Question: I'm trying to make a contour/image plot using ggplot but with no success til now.
Consider the following piece of code in R that creates a matrix 'z' with the PDF of a bivariate normal:
'''
require(mvtnorm)
x1 = seq(-3, 3, length.out=200)
x2 = seq(-3, 3, length.out=200)
z = matrix(0, length(x1), length(x2))
for (i in 1:length(x1)) {
a = x1
b = x2[i]
z[,i] = dmvnorm(cbind(a,b))
}
image(x1,x2,z)
'''

Is it possible to plot the matrix 'z' using ggplot?
Thanks!
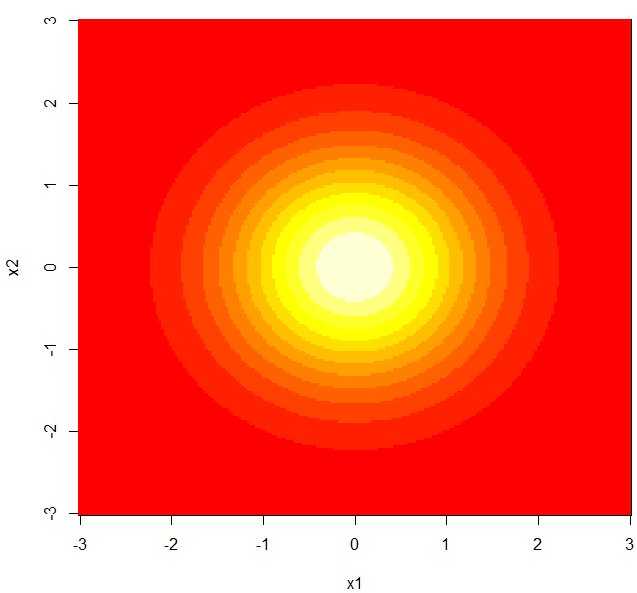
Answer: '''
# reshape the data
require(reshape2)
dat <- melt(z)
# use geom_raster to mimic image
gg <- ggplot(dat, aes(x=Var2, y=Var1, fill=value))
gg <- gg + labs(x="", y="")
gg <- gg + geom_raster()
gg <- gg + coord_equal()
gg <- gg + scale_fill_gradient(low="red", high="yellow")
gg <- gg + scale_x_continuous(expand = c(0, 0))
gg <- gg + scale_y_continuous(expand = c(0, 0))
gg <- gg + theme_bw()
gg
'''

You can change the axis labels pretty easily if you need to.